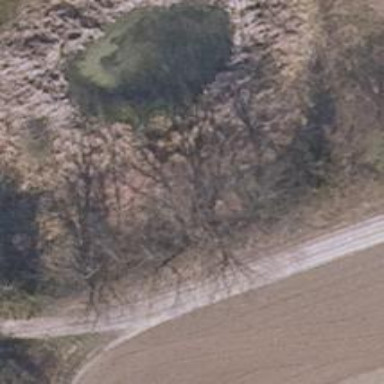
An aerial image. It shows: Hunting stand.